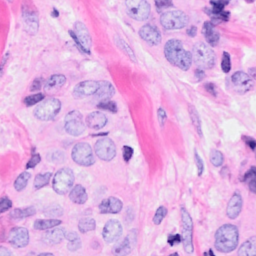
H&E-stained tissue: Breast